Field crop: maize
Growth stage: 2
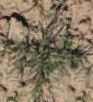
Species: salsola